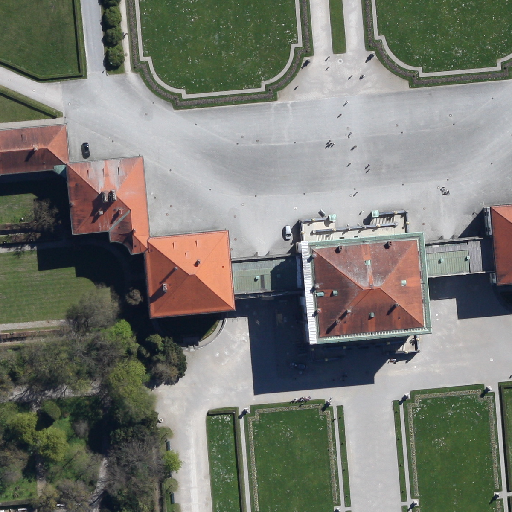
Referring expression: vehicle